Question: I have a table which contains a number of geometries. I am attempting to extract the one which is most covered by another geometry.
This is best explained with pictures and code.
Currently I am doing this simple spatial query to get any rows that spatially interact with a passed in WKT Geometry
'''
SELECT ID, NAME FROM MY_TABLE WHERE
sdo_anyinteract(geom,
sdo_geometry('POLYGON((400969 95600,402385 95957,402446 95579,400905 95353,400969 95600))',27700)) = 'TRUE';
'''
Works great, returns a bunch of rows that interact in any way with my passed in geometry.
What I preferably want though is to find which one is covered most by my passed in geometry. Consider this image.

The coloured blocks represent 'MY_TABLE'. The black polygon over the top represents my passed in geometry I am searching with. The result I want returned from this is Polygon 2, as this is the one that is most covered by my polygon. Is this possible? Is there something I can use to pull the cover percentage in and order by that or a way of doing it that simply returns just that one result?
Just to supplement the accepted answer (which you should go down and give an upvote as it is the entire basis for this) this is what I ended up with.
'''
SELECT name, MI_PRINX,
SDO_GEOM.SDO_AREA(
SDO_GEOM.SDO_INTERSECTION(
GEOM,
sdo_geometry('POLYGON((4<PHONE>24 <PHONE>88,4<PHONE>8 <PHONE>21,4<PHONE>77 <PHONE>93,4<PHONE>35 <PHONE>34,4<PHONE>24 <PHONE>88))',27700)
,0.005
)
,0.005) AS intersect_area
FROM LIFE_HEATHLAND WHERE sdo_anyinteract(geom, sdo_geometry('POLYGON((4<PHONE>24 <PHONE>88,4<PHONE>8 <PHONE>21,4<PHONE>77 <PHONE>93,4<PHONE>35 <PHONE>34,4<PHONE>24 <PHONE>88))',27700)) = 'TRUE'
ORDER BY INTERSECT_AREA DESC;
'''
This returns me all the results that intersect my query polygon with a new column called 'INTERSECT_AREA', which provides the area. I can then sort this and pick up the highest number.
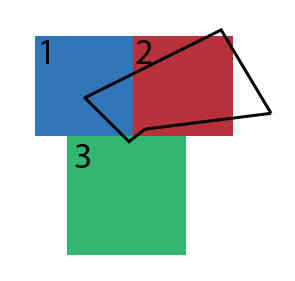
Answer: Just compute the intersection between each of the returned geometries and your query window (using 'SDO_GEOM.SDO_INTERSECTION()'), compute the area of each such intersection (using 'SDO_GEOM.SDO_AREA()') and return the row with the largest area (order the results in descending order of the computed area and only retain the first row).
For example, the following computes how much space Yellowstone National Park occupies in each state it covers. The results are ordered by area (descending).
'''
SELECT s.state,
sdo_geom.sdo_area (
sdo_geom.sdo_intersection (
s.geom, p.geom, 0.5),
0.5, 'unit=sq_km') area
FROM us_states s, us_parks p
WHERE SDO_ANYINTERACT (s.geom, p.geom) = 'TRUE'
AND p.name = 'Yellowstone NP'
ORDER by area desc;
'''
Which returns:
'''
STATE AREA
------------------------------ ----------
Wyoming 8100.64988
Montana 640.277886
Idaho 154.657145
3 rows selected.
'''
To only retain the row with the largest intersection do:
'''
SELECT * FROM (
SELECT s.state,
sdo_geom.sdo_area (
sdo_geom.sdo_intersection (
s.geom, p.geom, 0.5),
0.5, 'unit=sq_km') area
FROM us_states s, us_parks p
WHERE SDO_ANYINTERACT (s.geom, p.geom) = 'TRUE'
AND p.name = 'Yellowstone NP'
ORDER by area desc
)
WHERE rownum = 1;
'''
giving:
'''
STATE AREA
------------------------------ ----------
Wyoming 8100.64988
1 row selected.
'''
The following variant also returns the percentage of the park's surface in each intersecting state:
'''
WITH p AS (
SELECT s.state,
sdo_geom.sdo_area (
sdo_geom.sdo_intersection (
s.geom, p.geom, 0.5),
0.5, 'unit=sq_km') area
FROM us_states s, us_parks p
WHERE SDO_ANYINTERACT (s.geom, p.geom) = 'TRUE'
AND p.name = 'Yellowstone NP'
)
SELECT state, area,
RATIO_TO_REPORT(area) OVER () * 100 AS pct
FROM p
ORDER BY pct DESC;
'''
If you want to return the geometry of the intersections, just include that into your result set.